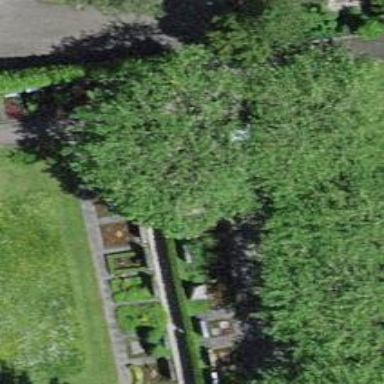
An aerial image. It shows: Graveyard.